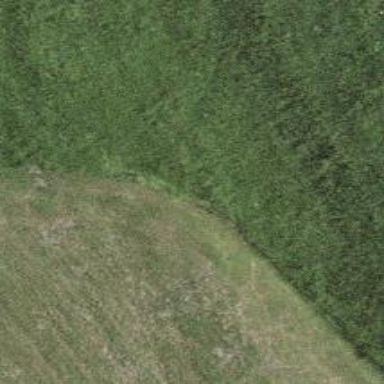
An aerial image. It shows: Grass path.